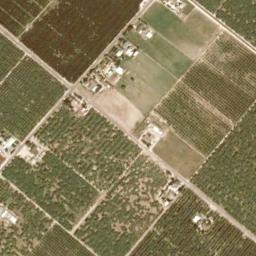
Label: rectangular_farmland